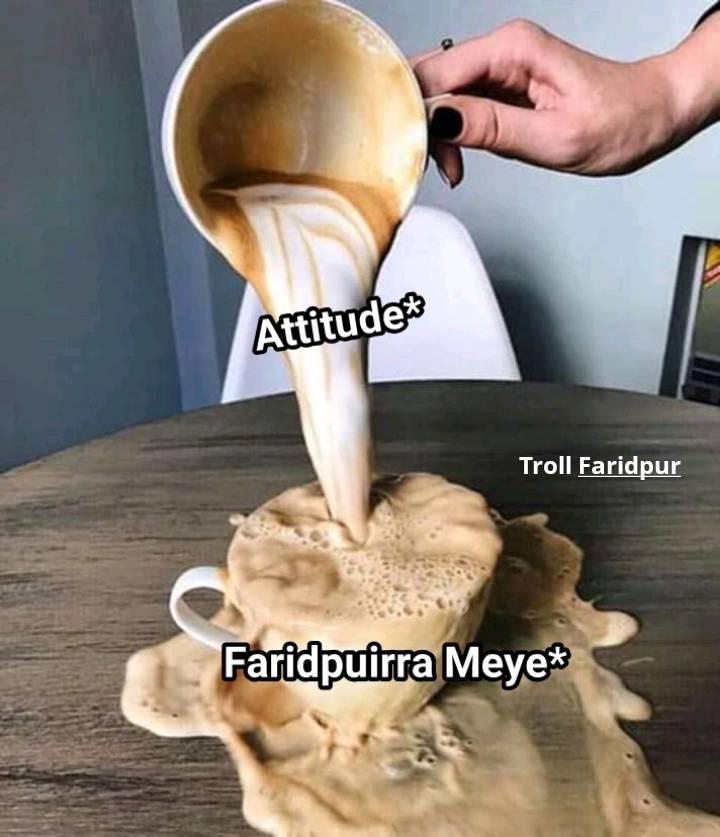
Caption: Attitude *     Faridpuirra Meye *
Label: non-hate